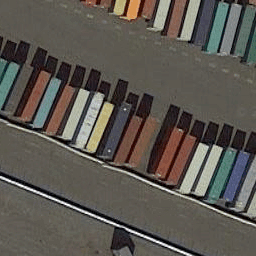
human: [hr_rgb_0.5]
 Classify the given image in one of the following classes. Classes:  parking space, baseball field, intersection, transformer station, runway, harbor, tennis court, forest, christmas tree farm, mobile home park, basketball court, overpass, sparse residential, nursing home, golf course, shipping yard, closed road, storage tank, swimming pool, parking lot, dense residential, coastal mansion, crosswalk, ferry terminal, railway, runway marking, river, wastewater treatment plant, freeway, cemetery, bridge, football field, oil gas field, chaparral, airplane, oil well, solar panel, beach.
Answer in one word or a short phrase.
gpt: shipping yard